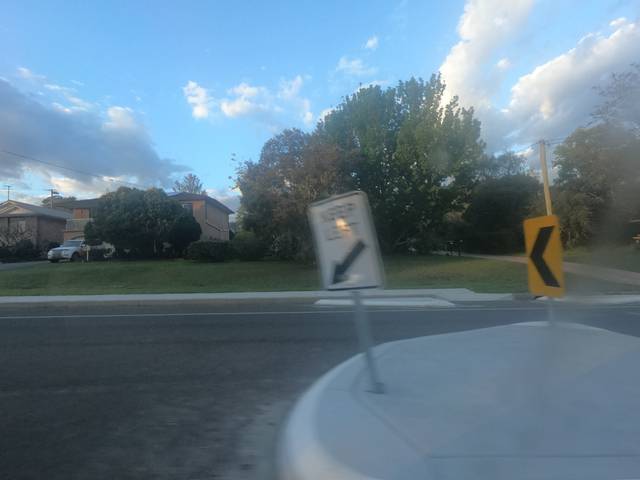
Region: Australia
Coordinates: -34.491, 150.813